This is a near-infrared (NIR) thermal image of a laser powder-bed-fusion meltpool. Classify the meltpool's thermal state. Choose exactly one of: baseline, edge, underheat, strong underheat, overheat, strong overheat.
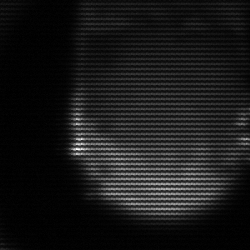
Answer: edge